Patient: sex M, age 57
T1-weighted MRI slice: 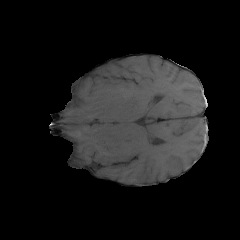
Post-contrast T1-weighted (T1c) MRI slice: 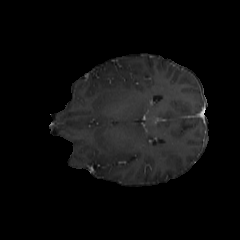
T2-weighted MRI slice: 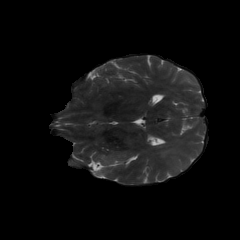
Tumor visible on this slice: yes
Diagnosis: Glioblastoma, IDH-wildtype
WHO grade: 4